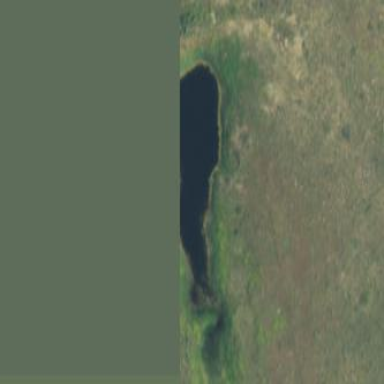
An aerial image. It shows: Reservoir area.